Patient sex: F
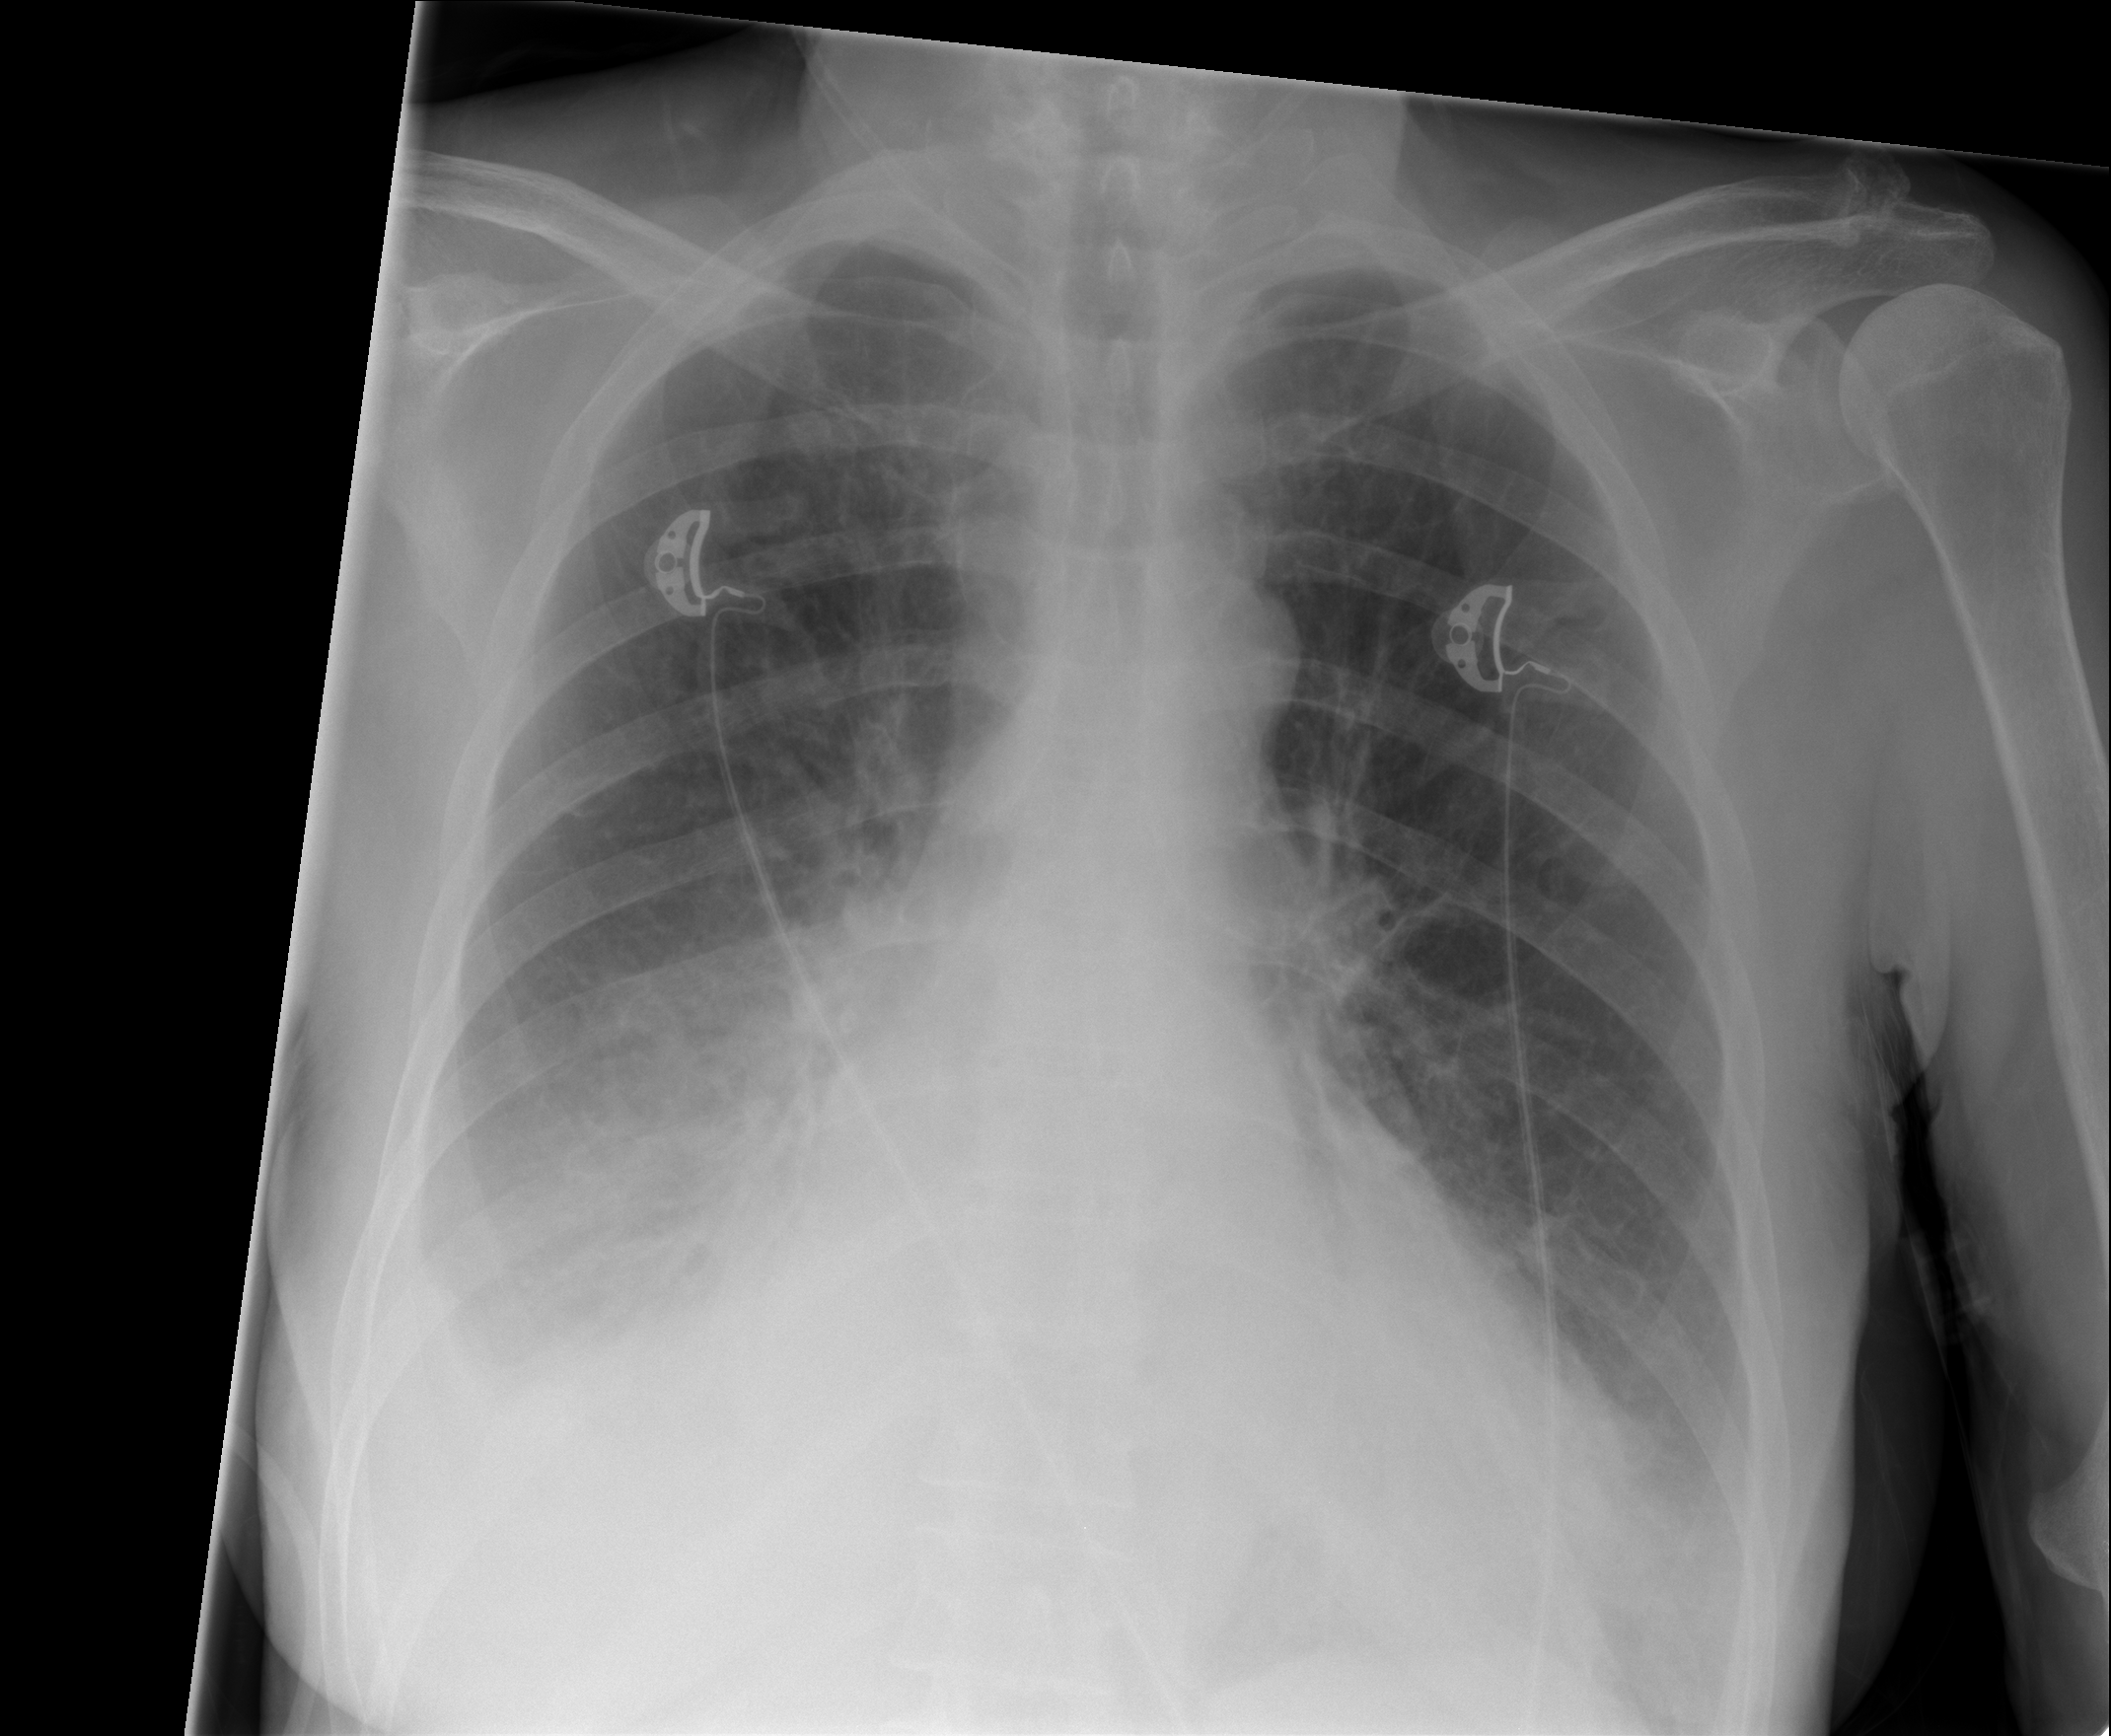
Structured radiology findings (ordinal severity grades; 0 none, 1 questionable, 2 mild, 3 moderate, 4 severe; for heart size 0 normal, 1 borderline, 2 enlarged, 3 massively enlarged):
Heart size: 2
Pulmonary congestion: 0
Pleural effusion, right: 3
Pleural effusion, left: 2
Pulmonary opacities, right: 0
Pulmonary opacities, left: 0
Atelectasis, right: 2
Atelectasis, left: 2